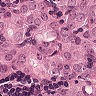
Metastatic tissue present: yes